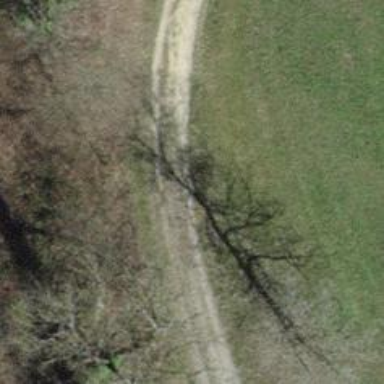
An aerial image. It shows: Track with grade3 tracktype.